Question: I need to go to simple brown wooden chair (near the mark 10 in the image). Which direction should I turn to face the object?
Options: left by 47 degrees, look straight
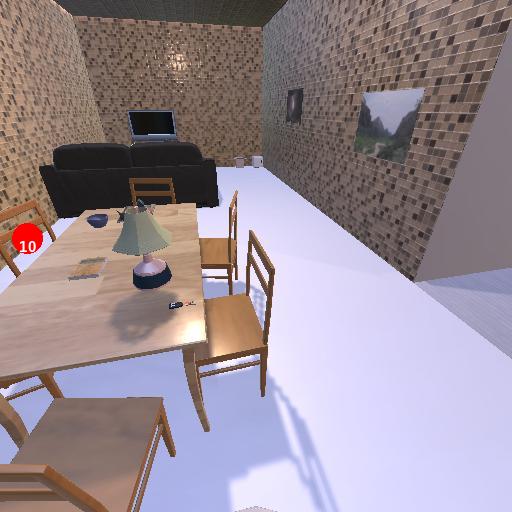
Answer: left by 47 degrees